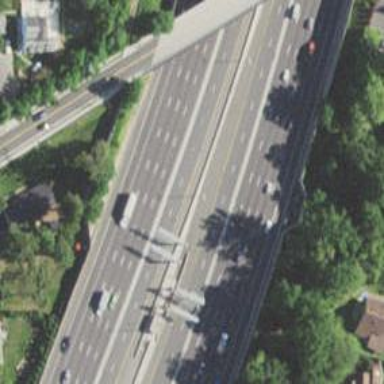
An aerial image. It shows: Toll gantry on the road.